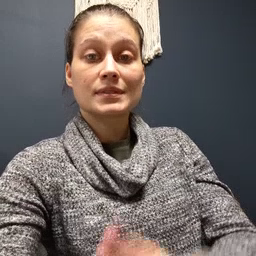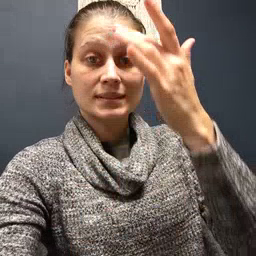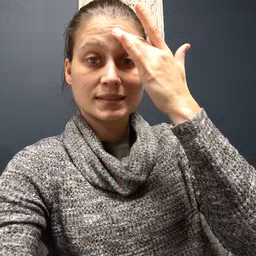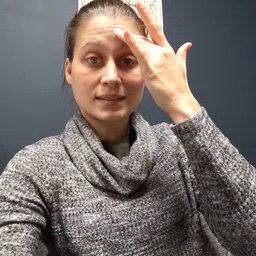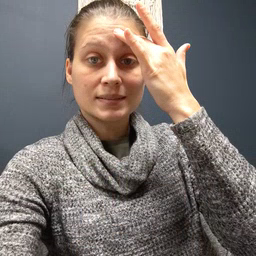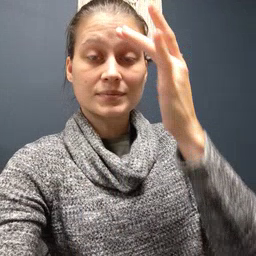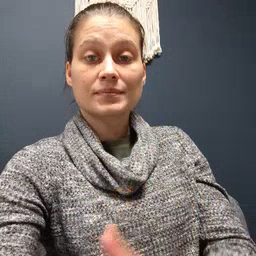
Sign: sick